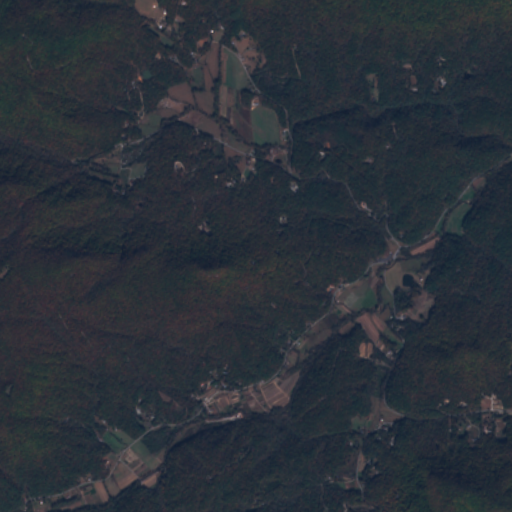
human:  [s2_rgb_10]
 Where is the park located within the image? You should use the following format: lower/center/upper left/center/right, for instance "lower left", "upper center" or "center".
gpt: The park is located in the center of the image.
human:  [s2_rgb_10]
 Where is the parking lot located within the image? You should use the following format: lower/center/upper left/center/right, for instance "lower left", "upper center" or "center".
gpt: There is no parking lot in the image.